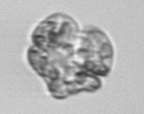
Label: Karenia